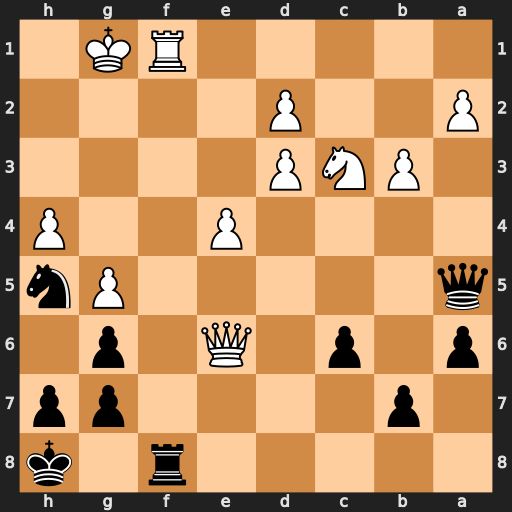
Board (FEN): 5r1k/1p4pp/p1p1Q1p1/q5Pn/4P2P/1PNP4/P2P4/5RK1
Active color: b
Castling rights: -
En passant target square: -
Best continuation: Qc5+ Kg2 Nf4+ Rxf4 Rxf4